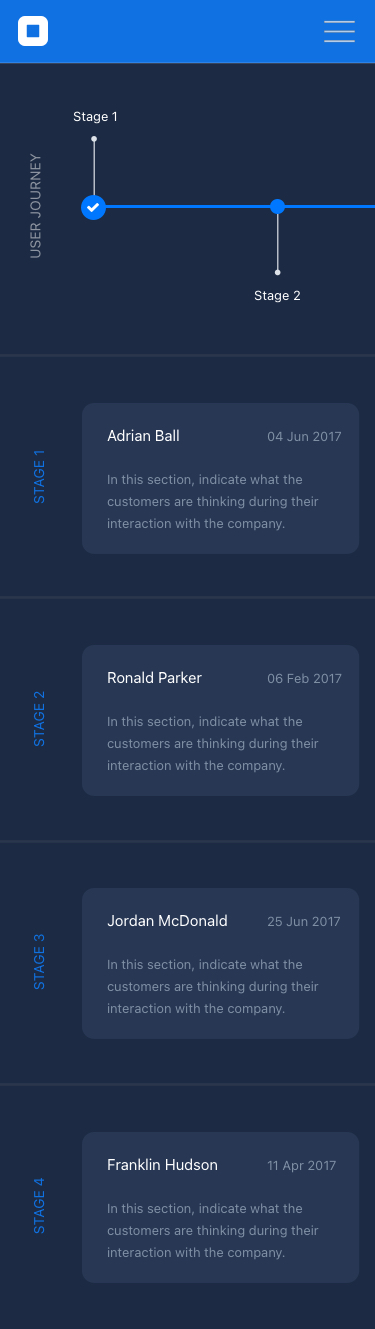
Text in this UI design:
In this section, indicate what the customers are thinking during their interaction with the company.
Franklin Hudson
11 Apr 2017
In this section, indicate what the customers are thinking during their interaction with the company.
Jordan McDonald
25 Jun 2017
In this section, indicate what the customers are thinking during their interaction with the company.
Ronald Parker
06 Feb 2017
In this section, indicate what the customers are thinking during their interaction with the company.
Adrian Ball
04 Jun 2017
Stage 1
Stage 2